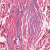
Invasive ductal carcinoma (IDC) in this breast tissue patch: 0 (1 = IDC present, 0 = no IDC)